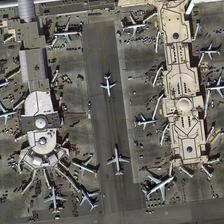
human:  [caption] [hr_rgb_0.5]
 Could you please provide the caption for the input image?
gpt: many planes are around two long buildings .

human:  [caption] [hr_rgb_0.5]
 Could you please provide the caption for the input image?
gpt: many planes are near a large building .

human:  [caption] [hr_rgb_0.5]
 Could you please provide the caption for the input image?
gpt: two huge terminal buildings stand here and many planes scatter around them .

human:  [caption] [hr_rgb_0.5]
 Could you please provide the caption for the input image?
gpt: many planes are parked next to two long buildings on an airport .

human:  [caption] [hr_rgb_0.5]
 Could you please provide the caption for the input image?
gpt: many planes are parked next to two long buildings on an airport .